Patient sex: F
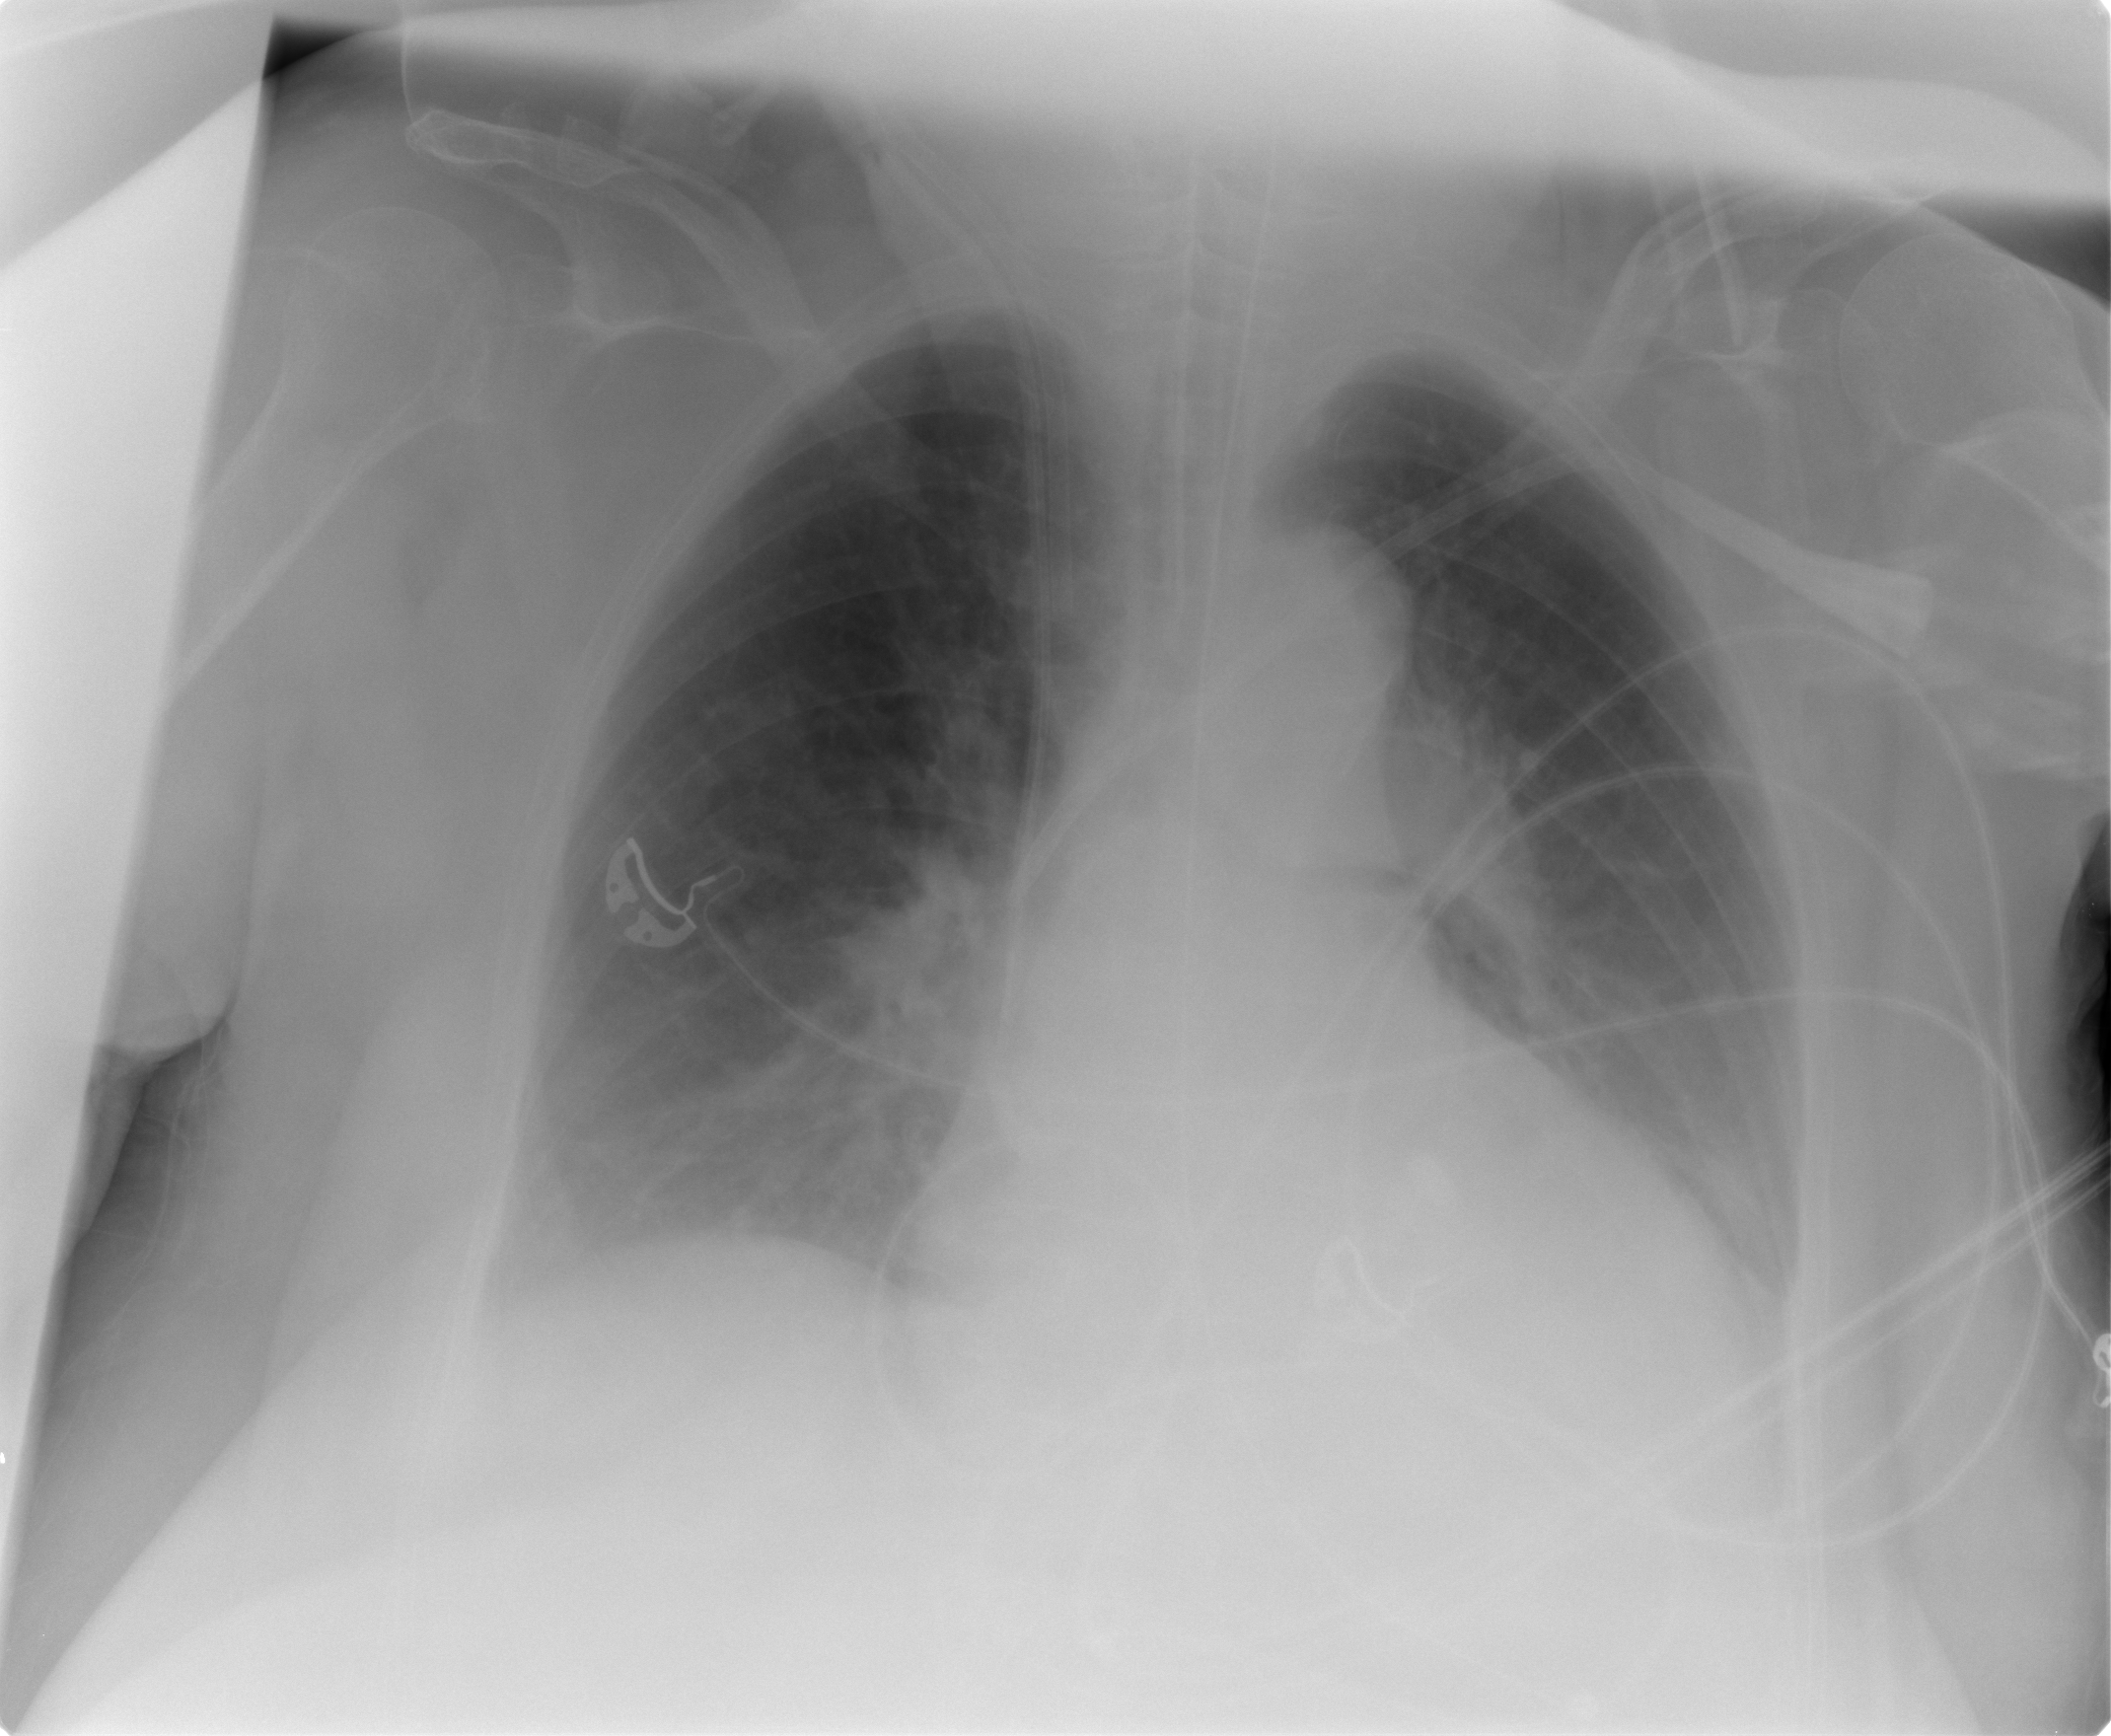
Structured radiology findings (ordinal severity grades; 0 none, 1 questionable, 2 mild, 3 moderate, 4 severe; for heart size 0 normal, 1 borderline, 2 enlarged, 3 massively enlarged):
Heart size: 2
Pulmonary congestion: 3
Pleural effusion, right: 2
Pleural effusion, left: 2
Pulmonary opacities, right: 0
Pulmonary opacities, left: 0
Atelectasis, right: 2
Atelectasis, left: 2